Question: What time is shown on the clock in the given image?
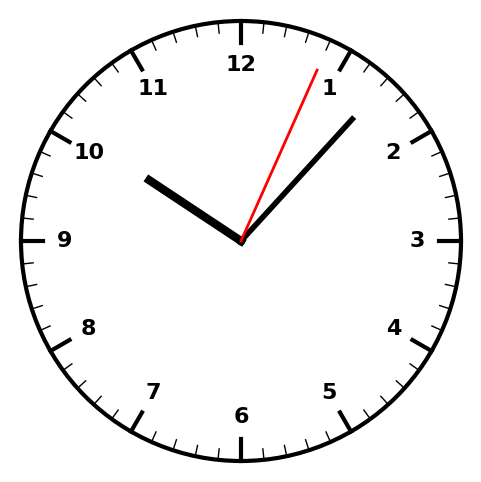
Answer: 10:07:04